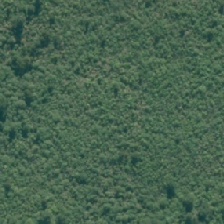
Land cover: manuka_kanuka